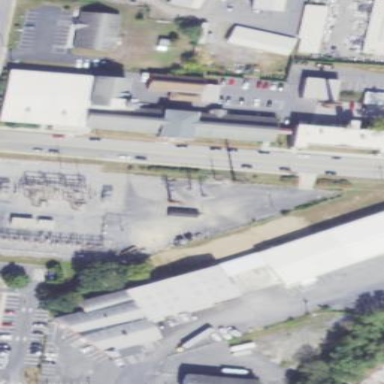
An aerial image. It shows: Industrial area with power substation.